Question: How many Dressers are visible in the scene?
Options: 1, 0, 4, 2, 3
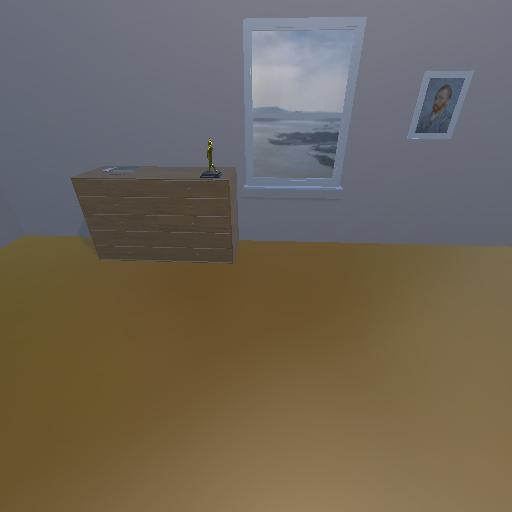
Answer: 1